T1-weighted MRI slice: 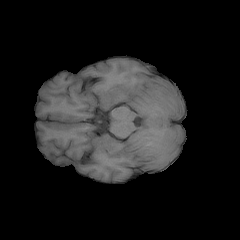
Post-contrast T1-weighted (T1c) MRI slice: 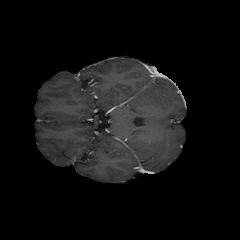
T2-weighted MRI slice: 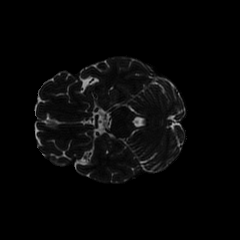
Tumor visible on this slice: no